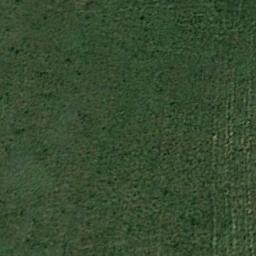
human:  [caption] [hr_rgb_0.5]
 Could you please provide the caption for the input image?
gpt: The meadow is dense but uneven .

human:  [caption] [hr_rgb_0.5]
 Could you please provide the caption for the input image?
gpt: There are two intersecting paths in the grass .

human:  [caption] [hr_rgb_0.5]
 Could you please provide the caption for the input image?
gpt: This meadow has evenly distributed dense grasses .

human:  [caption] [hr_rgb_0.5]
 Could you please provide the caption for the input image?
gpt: A large lush green meadow covered with green grass .

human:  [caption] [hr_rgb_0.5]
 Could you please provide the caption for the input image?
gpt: A dense meadow with many green grass .